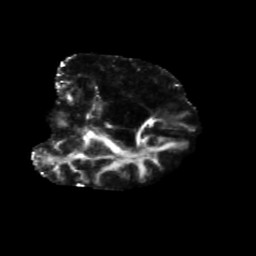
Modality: FA
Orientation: coronal
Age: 48
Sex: male
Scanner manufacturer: siemens
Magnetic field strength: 3 T
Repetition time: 5.25 s
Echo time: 0.08 s